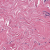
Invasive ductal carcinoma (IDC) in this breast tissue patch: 0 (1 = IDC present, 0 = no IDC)